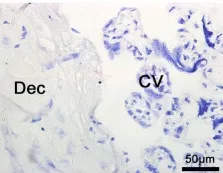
Detection of viral antigens. Antigens of ZIKV as well as by in situ hybridization for the genome of ZIKV Representative images of control placentae (A,E,I) showing the absence of reactivity for the antigens and genome of ZIKV.
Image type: pathology (fish)